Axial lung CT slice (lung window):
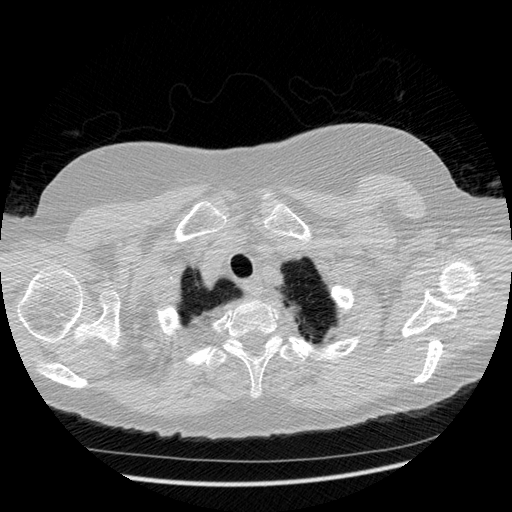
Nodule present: no